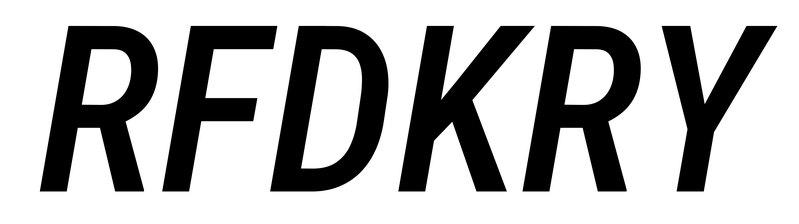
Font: Roboto-Italic_Condensed_Medium_Italic